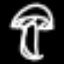
Label: mushroom